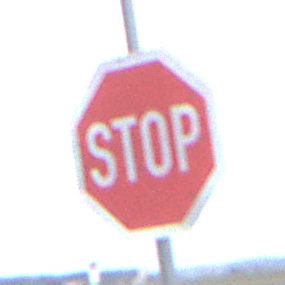
Verkehrszeichen: Stop
Umgebung: Outdoor, Suburban
Tageszeit: MorningAfternoon
Wetter: Overcast
Licht: Natural
Jahreszeit: NotSpecified
Kontrast: LowContrast